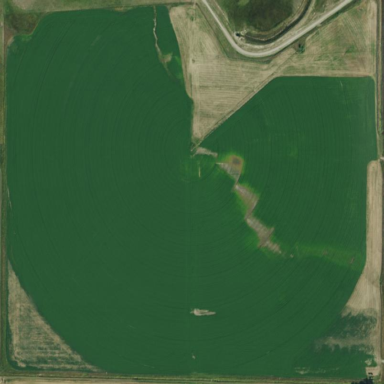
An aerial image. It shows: Farmland with pivot irrigation system.